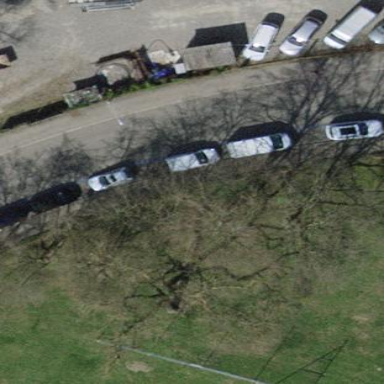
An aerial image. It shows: Parking lane.